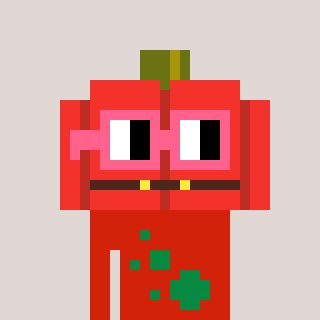
a pixel art character with square pink glasses, a pumpkin-shaped head and a red-colored body on a warm background